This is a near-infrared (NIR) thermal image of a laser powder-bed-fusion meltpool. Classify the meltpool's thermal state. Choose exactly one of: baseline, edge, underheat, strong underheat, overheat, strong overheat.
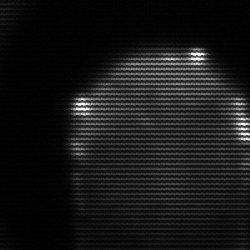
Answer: edge